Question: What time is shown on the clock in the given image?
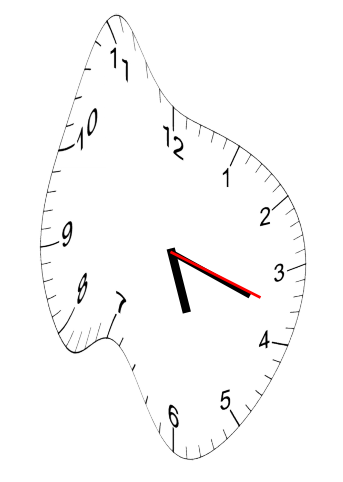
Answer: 05:18:18